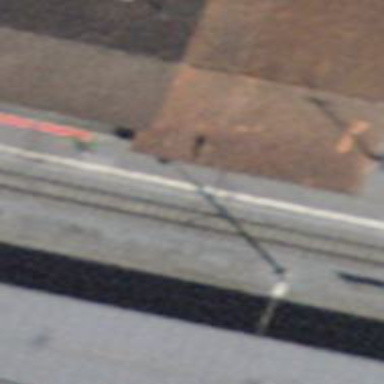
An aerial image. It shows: Train station building.